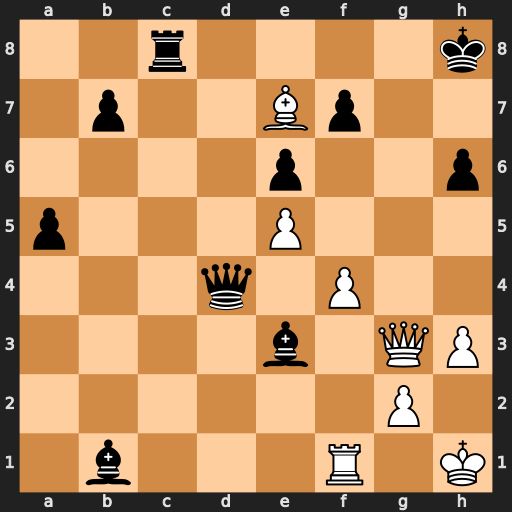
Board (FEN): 2r4k/1p2Bp2/4p2p/p3P3/3q1P2/4b1QP/6P1/1b3R1K
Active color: w
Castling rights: -
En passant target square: -
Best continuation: Bf6+ Kh7 Qg7#